Here is the time-frequency representation (spectrogram) of a rolling-element bearing's vibration measurement. Based on the visible evidence, which condition applies: normal, inner_race, outer_race, ball?
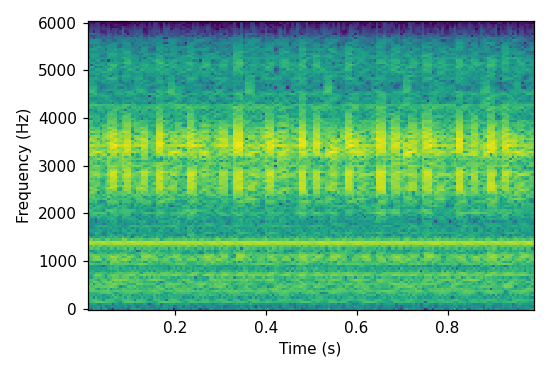
Answer: inner_race